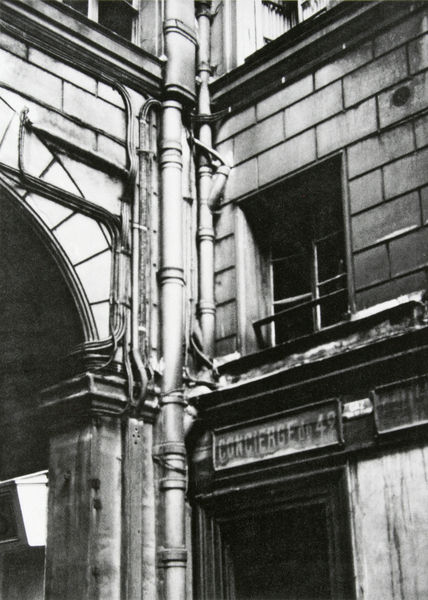
Titel: Passage de l`Industrie
Künstler: Germaine Krull
Standort: Zülpich
Institution: Courtesy Sammlung Ann und Jürgen Wilde
Schlagwörter: schatten, weiß, fenster, frankreich, licht, paris, schwarz, tür, gebäude, wand, architektur, gitter, balkon, ecke, ansicht, bogen, mauer, ziegel, rundbogen, hotel, detail, türrahmen, tor, foto, fotografie, eingang, fugen, schild, kabel, mauerwerk, regenrinne, plakat, photo, dachrinne, rohr, zeigel, eckansicht, leitung, stromkabel, concierge, telefonkabel